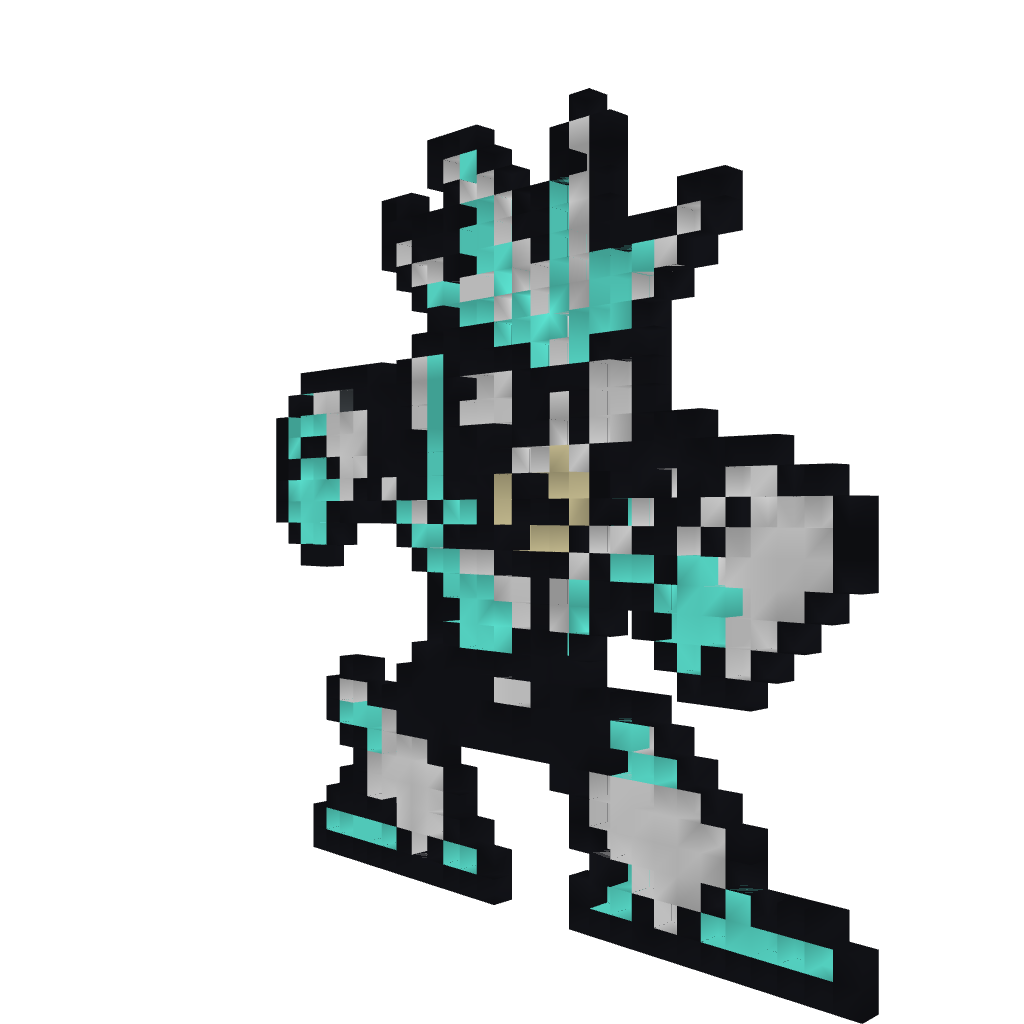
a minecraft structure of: Gemini Man